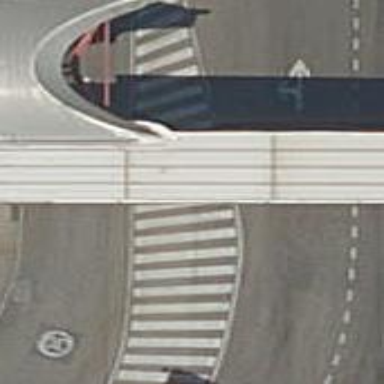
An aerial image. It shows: Airport gate.